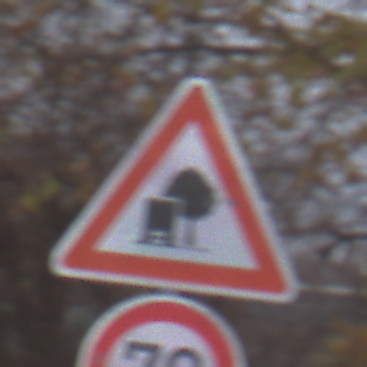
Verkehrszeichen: UnzureichendesLichtraumprofil
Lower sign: Geschwindigkeit70
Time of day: MorningAfternoon
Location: Outdoor (Nature)
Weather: Overcast
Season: NotSpecified
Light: Natural